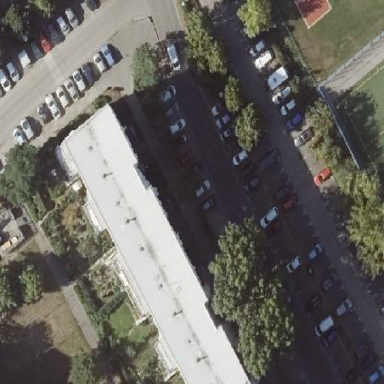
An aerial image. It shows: Apartment building with flat roof.